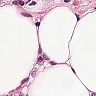
Metastatic tissue present: yes